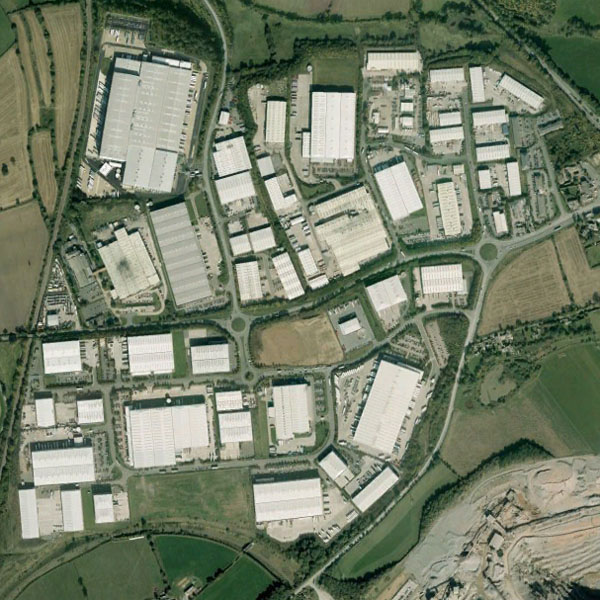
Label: Industrial